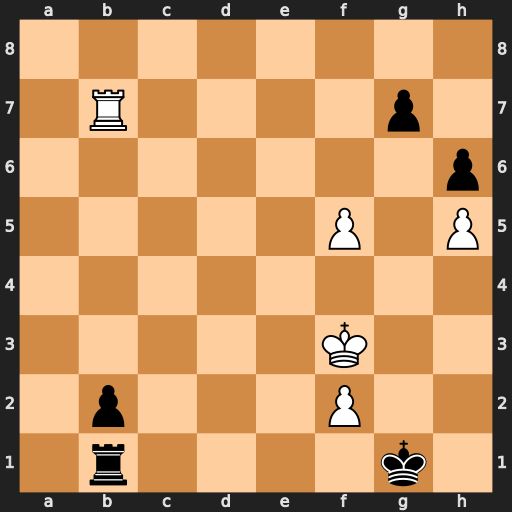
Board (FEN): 8/1R4p1/7p/5P1P/8/5K2/1p3P2/1r4k1
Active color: w
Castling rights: -
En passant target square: -
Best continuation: Rxg7+ Kf1 Rb7